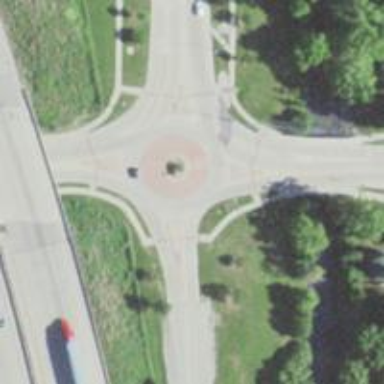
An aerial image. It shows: Secondary road around roundabout.